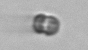
Label: Dinophyceae